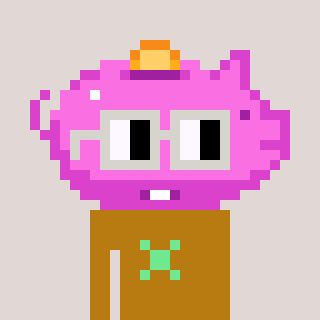
a pixel art character with square light gray glasses, a piggybank-shaped head and a gold-colored body on a warm background